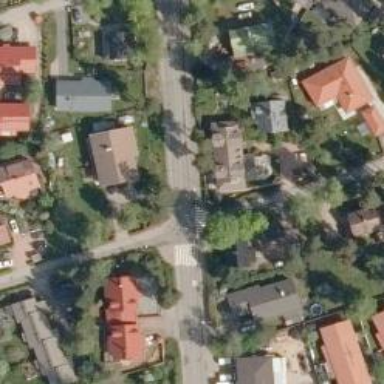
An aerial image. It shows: Uncontrolled crossing on the road.